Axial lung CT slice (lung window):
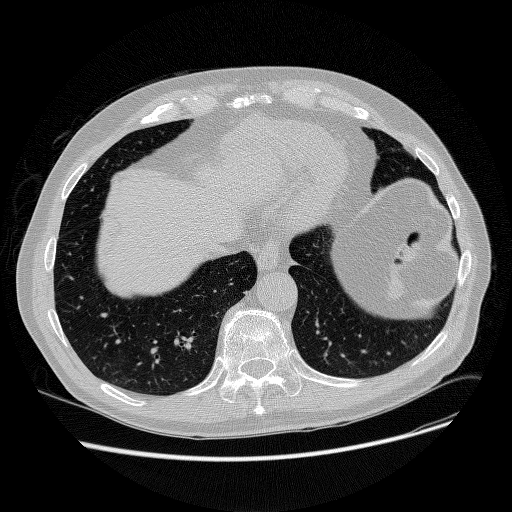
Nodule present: no